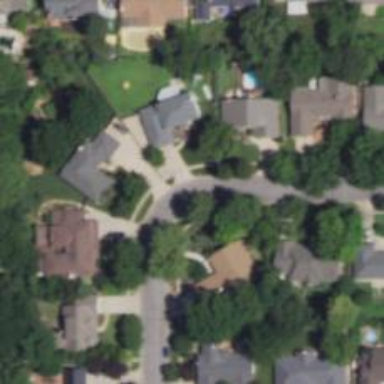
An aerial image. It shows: Residential road with sidewalk on the left.